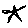
Label: star